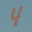
Label: 4